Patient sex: F
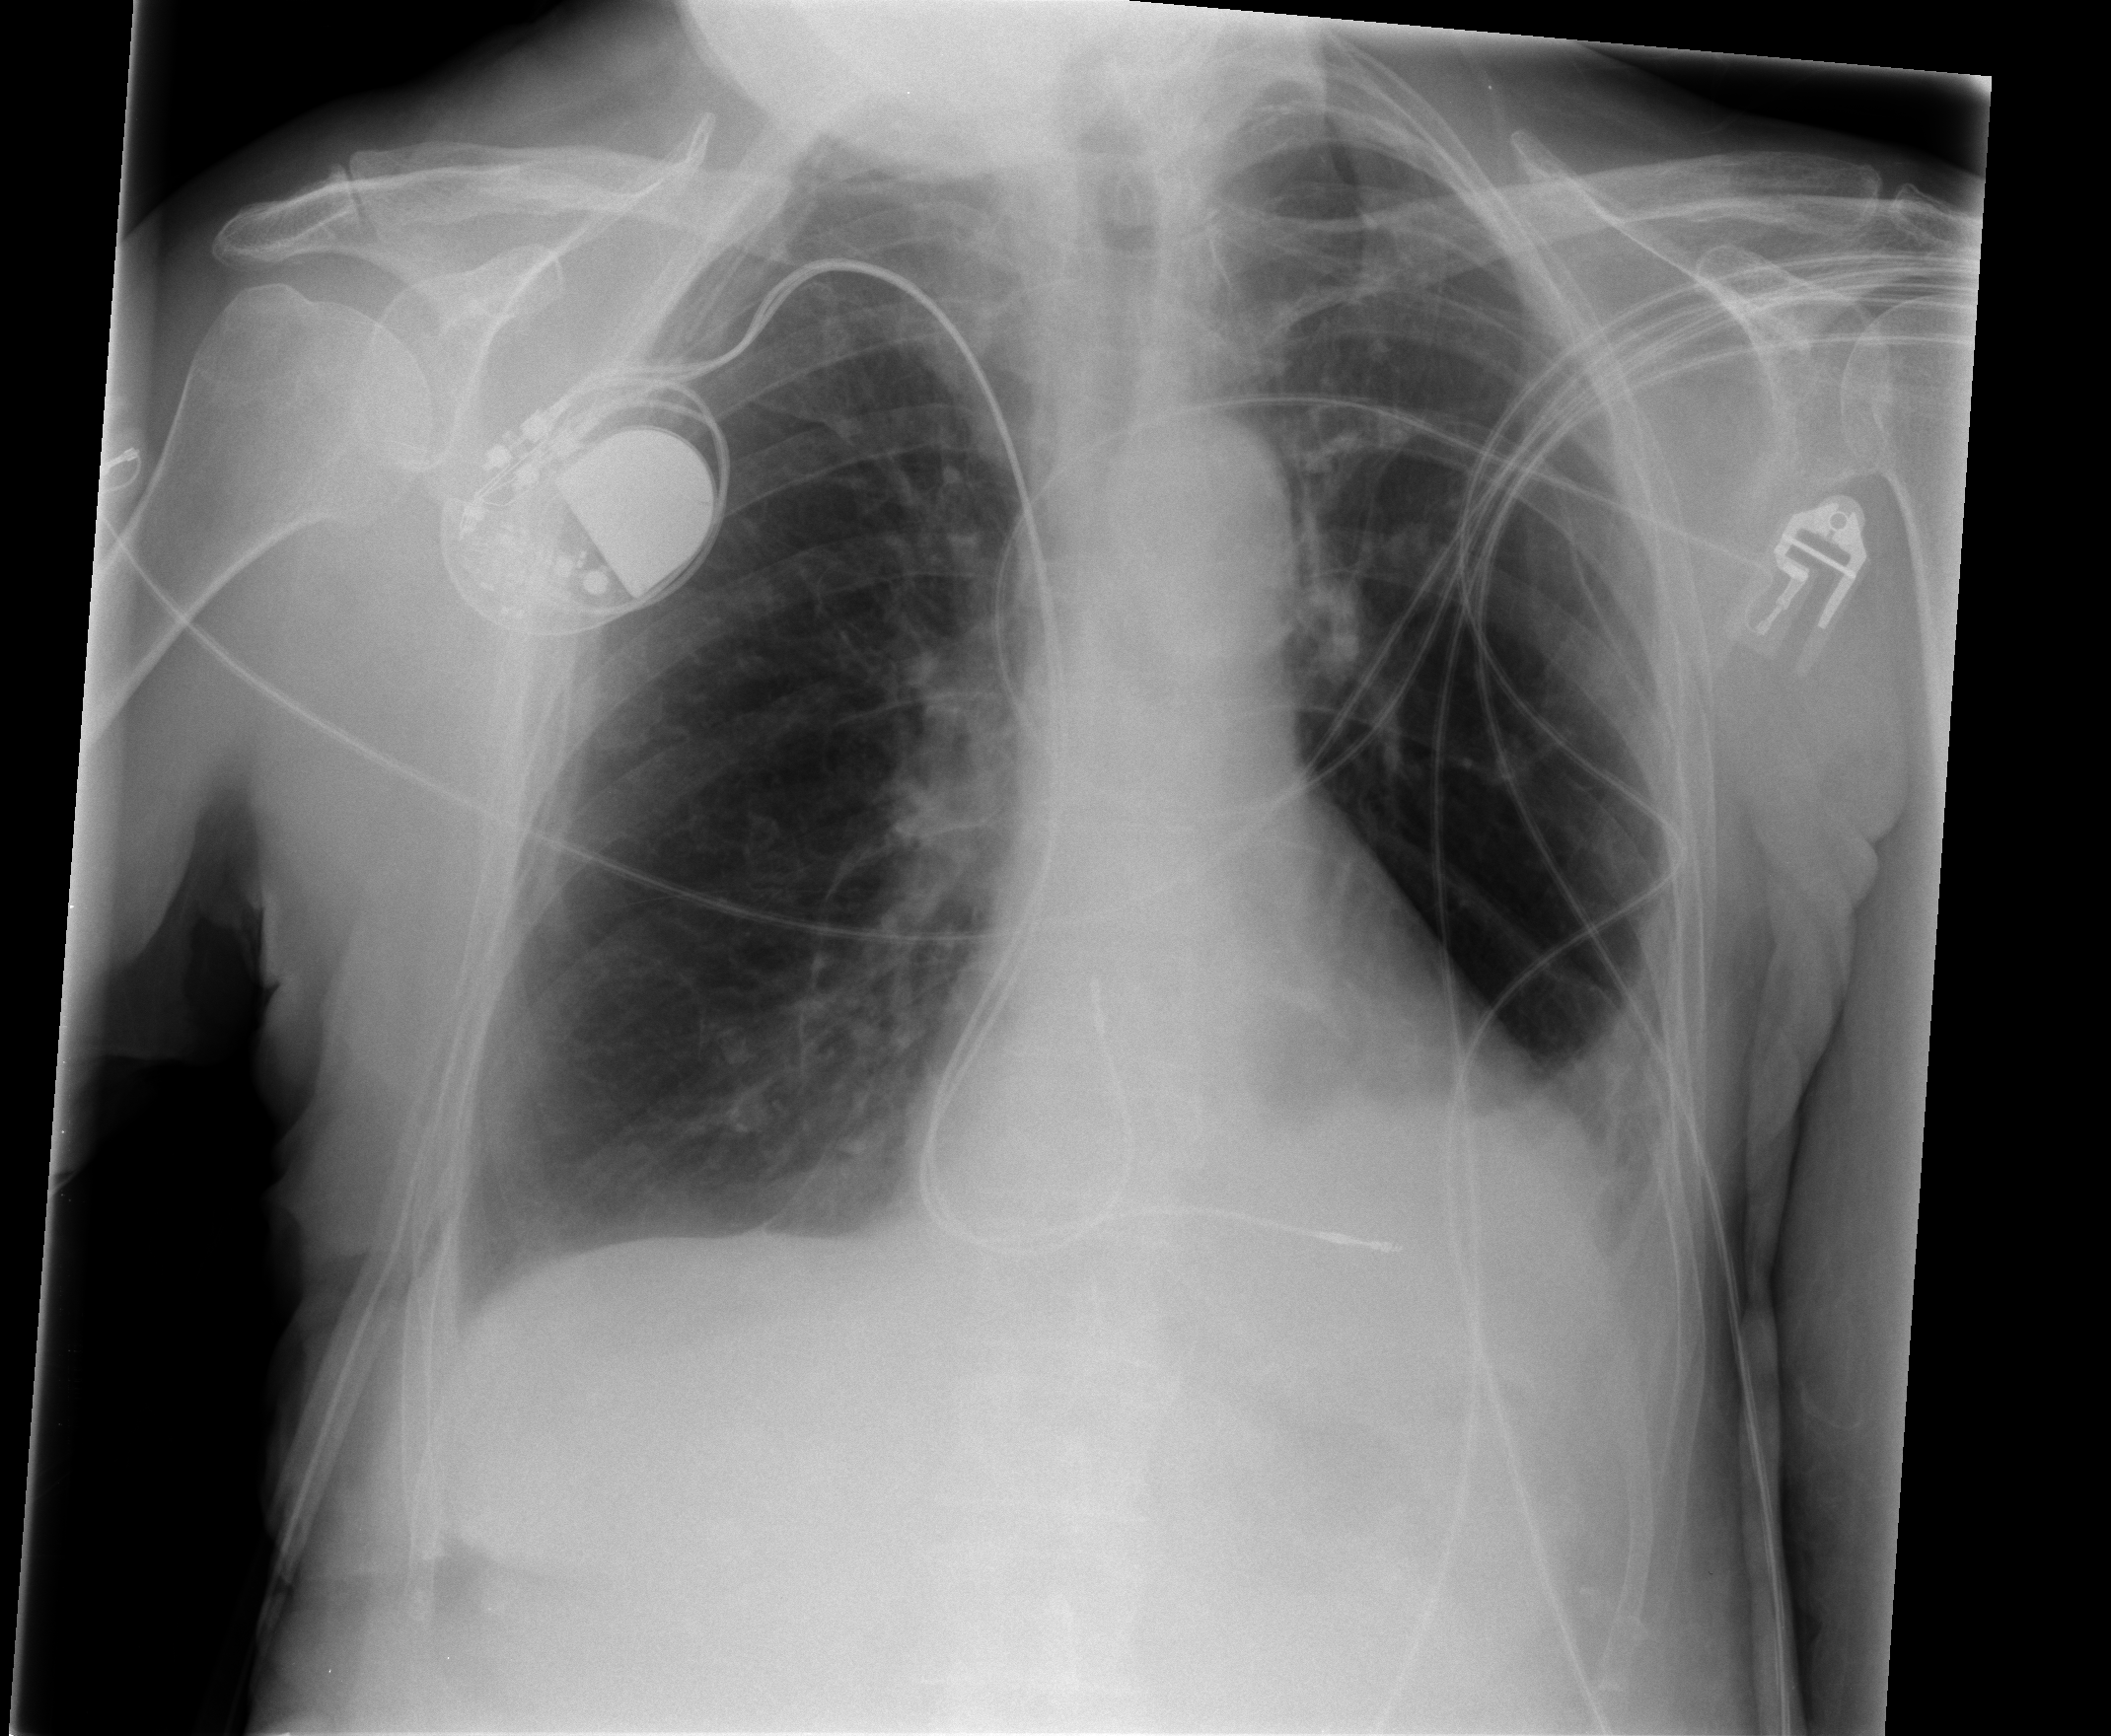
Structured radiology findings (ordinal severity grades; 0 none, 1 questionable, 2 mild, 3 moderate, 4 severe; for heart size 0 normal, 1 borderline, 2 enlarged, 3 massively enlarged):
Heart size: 0
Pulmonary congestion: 0
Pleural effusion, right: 0
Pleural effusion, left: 2
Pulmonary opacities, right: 0
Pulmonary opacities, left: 0
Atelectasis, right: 0
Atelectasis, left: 2